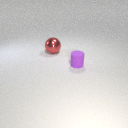
large red metal sphere behind small purple rubber cylinder